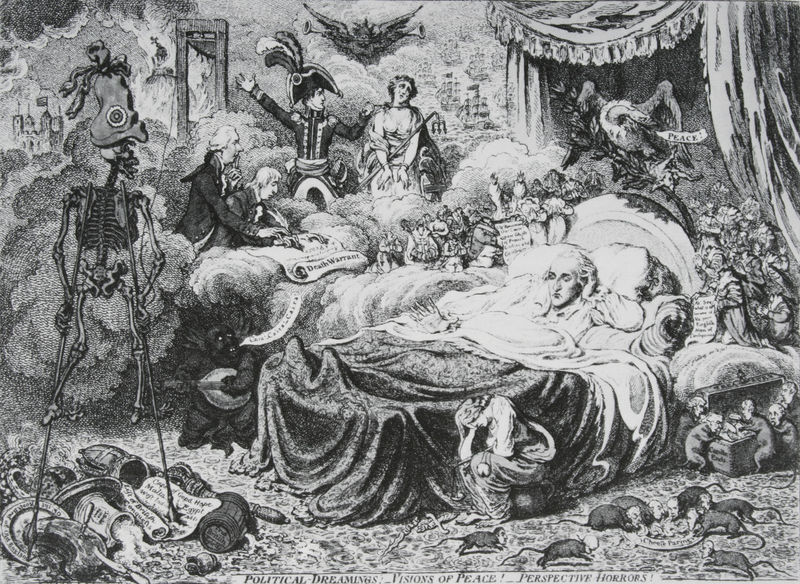
Titel: Political-Dreamings! Visions of Peace! Perspective Horrors!
Künstler: James Gillray
Standort: New Haven (Connecticut)
Institution: Yale Center for British Art
Schlagwörter: adler, feder, feuer, flügel, himmel, mann, schlaf, vogel, wolken, menschen, frankreich, frau, geste, grau, hell, hut, hüte, männer, schwarz, tür, weiss, zeichnung, tier, band, barock, tod, tot, gesten, hände, vorhang, rauch, fransen, decke, blatt, england, fliegen, engel, maus, federbusch, federhut, füße, holzschnitt, schiff, schrift, papier, kauern, liegen, schlafen, schlafend, grafik, graphik, nebel, friedrich, untergang, church, curtain, hat, kissen, könig, men, napoleon, people, pillow, soldier, white, women, karikatur, tafel, black, bordüre, france, old, painting, woman, bed, bett, bettdecke, print, sheets, floor, perspective, überwurf, laken, rüschen, gemach, knochen, vanitas, krank, buch, spanisch, burg, zweig, traum, druck, lithographie, schwarzweiss, radierung, stich, karrikatur, politik, revolution, uniform, soldat, denker, stelzen, fass, allegorie, dämon, gravur, rolle, feather, skelett, smoke, totenbett, brief, alptraum, krankheit, teufel, clouds, man, vision, toff, geier, building, ship, trees, death, baldachin, mitra, feet, scroll, absolutismus, trompeten, fanfare, drawing, goethe, bänder, black and white, castle, bird, cartoon, hats, sketch, beard, birds, devil, eagle, french, guillotine, durck, französische revolution, quill, preussen, englisch, wings, testament, flag, minister, dämonen, gerippe, city, faltens, signature, dreaming, engraving, english, weisen, war, american, horse, krücken, fire, warrior, ratte, zeug, ships, lithograph, sleep, sleeping, galgen, peace, lore, mouse, medal, spruchbänder, skellet, dramatic, dreizack, stick, alcohol, hogarth, skeleton, dream, trumpet, trumpets, mäuse, bones, skeletton, washington, story, canopy, scull, nightmare, guitar, vogelscheuche, propaganda, ratten, banner, prunkbett, spanische grippe, lute, melancholy, general, horror, post, politics, stilts, 18. jh., politische graphik, treasure, 1810, demon, gallows, raten, crutches, dwarf, scrolls, treaty, rats, political, show, vulture, mice, sureal, united states, plume, hoghart, politische träume, illness, gh, capitalism, deal, napolean, stilt, visions, dreams, political dreamings, horrors, franc, sleepning, sckull, guillutine, mouses, visions of peace, perspective horrors, death warrior, odyssey, woodengraving, dreamings, rates, deathkeleton